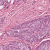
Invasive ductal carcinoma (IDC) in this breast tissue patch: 1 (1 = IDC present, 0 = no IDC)